Question: I have 'LinearLayout' which contains two 'Button' widgets with 'layout_weight=1'. Depends on length of 'Button''s text or screen resolution I get buttons with rectangular form but I need to keep the square form .

I was trying to change 'height' of 'LinearLayout' param in 'onStart()' method, depends on 'Button''s 'width', but 'getWidth()' returns '0'. I understand that it's because view at that moment still not rendered. Please, help me to solve my problem.
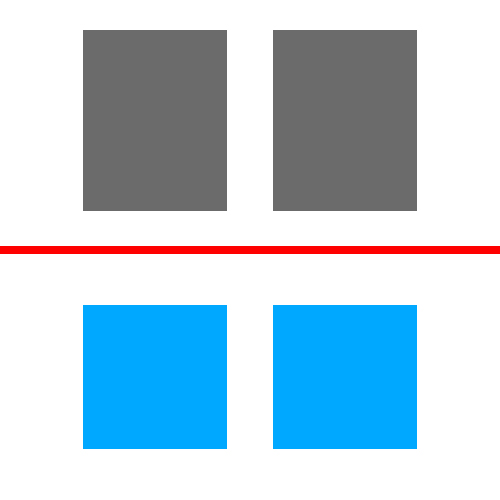
Answer: You can use a custom view to set the view's height to be tha same as its width by overriding onMeasure:
'''
public class SquareButton extends Button {
public SquareButton (Context context) {
super(context);
}
public SquareButton (Context context, AttributeSet attrs) {
super(context, attrs);
}
public SquareButton (Context context, AttributeSet attrs, int defStyleAttr) {
super(context, attrs, defStyleAttr);
}
@Override
protected void onMeasure(int widthMeasureSpec, int heightMeasureSpec) {
super.onMeasure(widthMeasureSpec, heightMeasureSpec);
setMeasuredDimension(getMeasuredWidth(), getMeasuredWidth());
}
}
'''
All you have to is use the custom button in your xml layout and you don't have to do anything in the activity:
'''
<com.package.name.SquareButton
android:layout_with="0dp"
android:layout_height="wrap_content"
android:layout_weight="1" />
'''